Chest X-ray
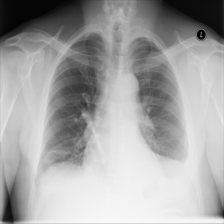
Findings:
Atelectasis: positive
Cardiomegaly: negative
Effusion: positive
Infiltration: negative
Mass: negative
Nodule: negative
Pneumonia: negative
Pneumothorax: negative
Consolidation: negative
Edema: negative
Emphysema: negative
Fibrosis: negative
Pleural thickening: negative
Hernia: negative